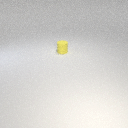
small yellow rubber cylinder